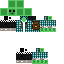
A female zombie skin with green skin, wearing brown helmet dressed in a green hoodie and black pants, featuring a fangs.